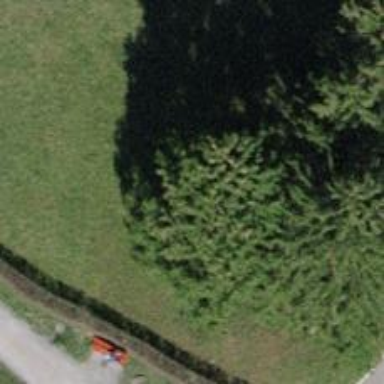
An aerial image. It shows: Needle-leaved tree in natural setting.